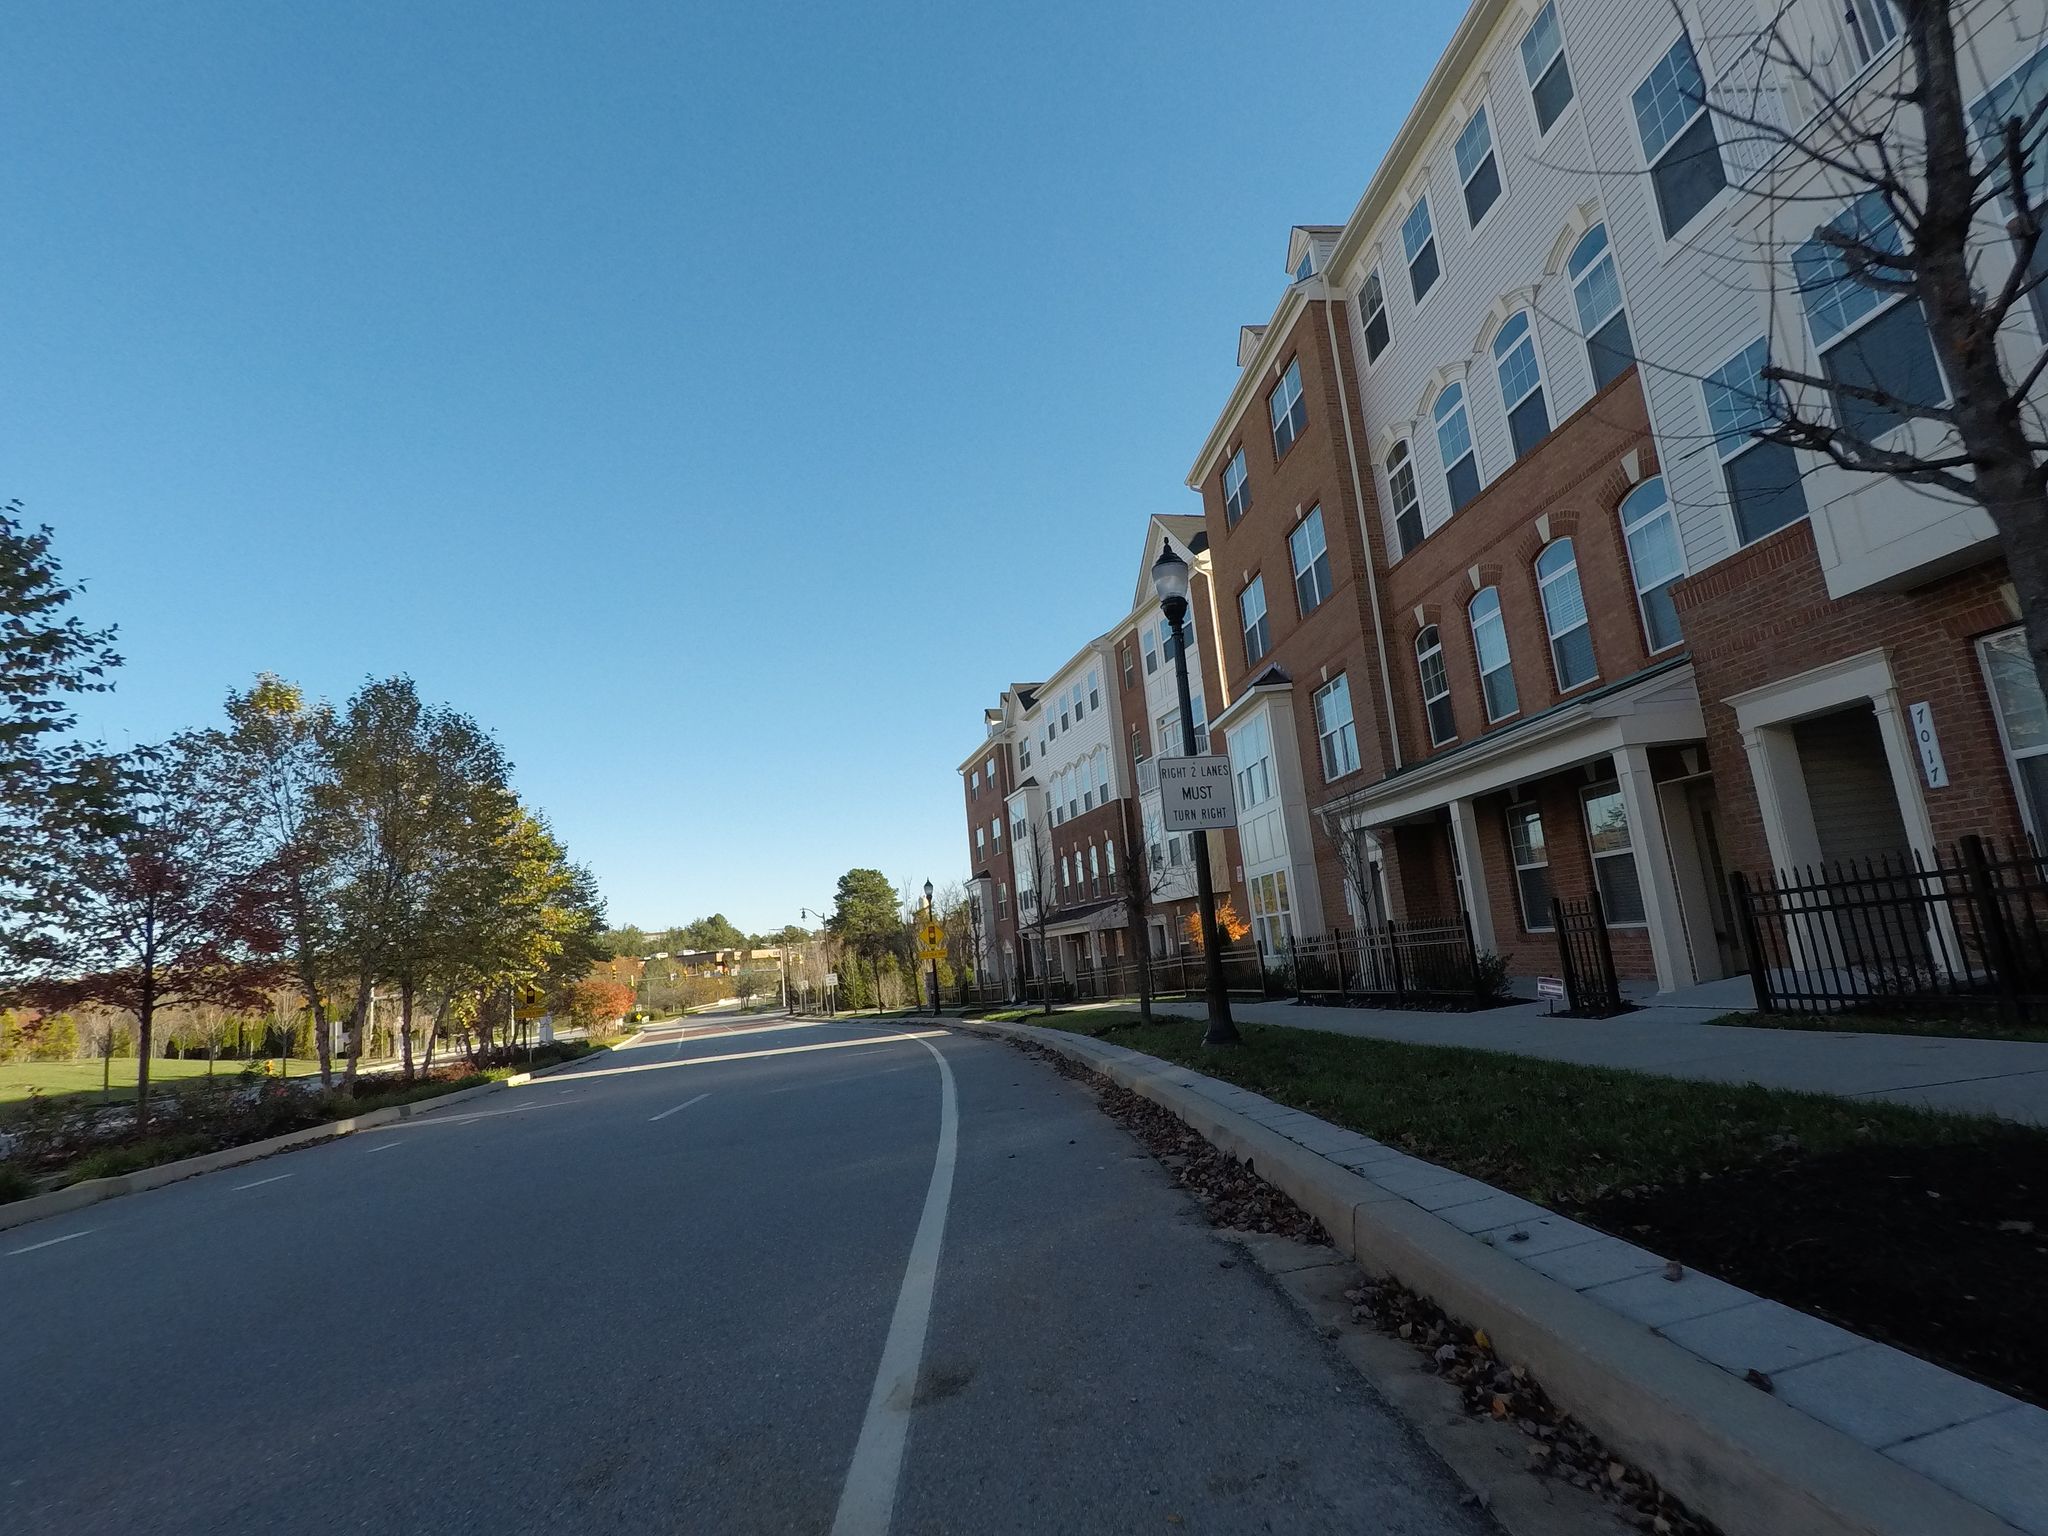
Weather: clear
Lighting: day
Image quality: good
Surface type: cycling surface
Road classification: residential
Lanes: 2, 3
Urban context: very low density rural
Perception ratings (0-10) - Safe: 8.83, Lively: 7.7, Beautiful: 6.45, Boring: 3.37, Depressing: 1.21, Wealthy: 8.02